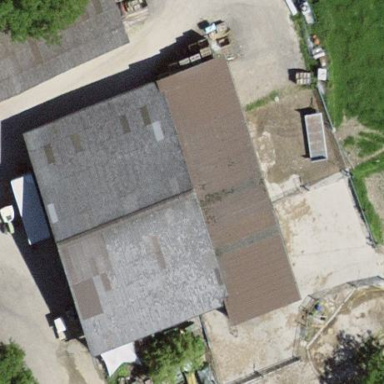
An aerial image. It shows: Rural barn.